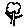
Label: tree